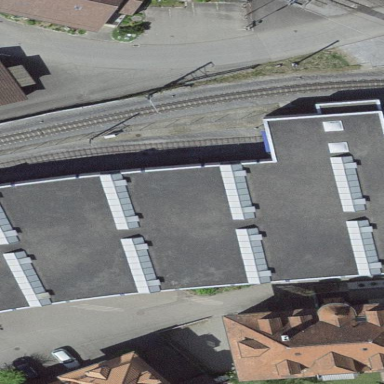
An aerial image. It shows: Building used as railway workshop.